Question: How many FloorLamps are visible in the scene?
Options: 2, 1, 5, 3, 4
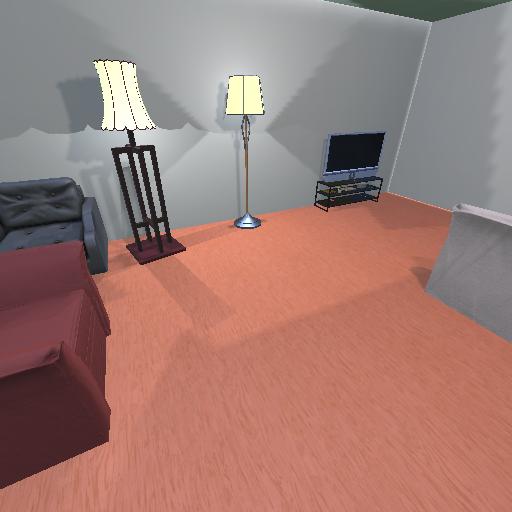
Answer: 2